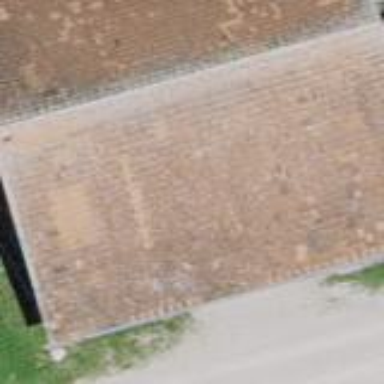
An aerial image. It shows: Barn.